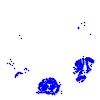
Particle: proton